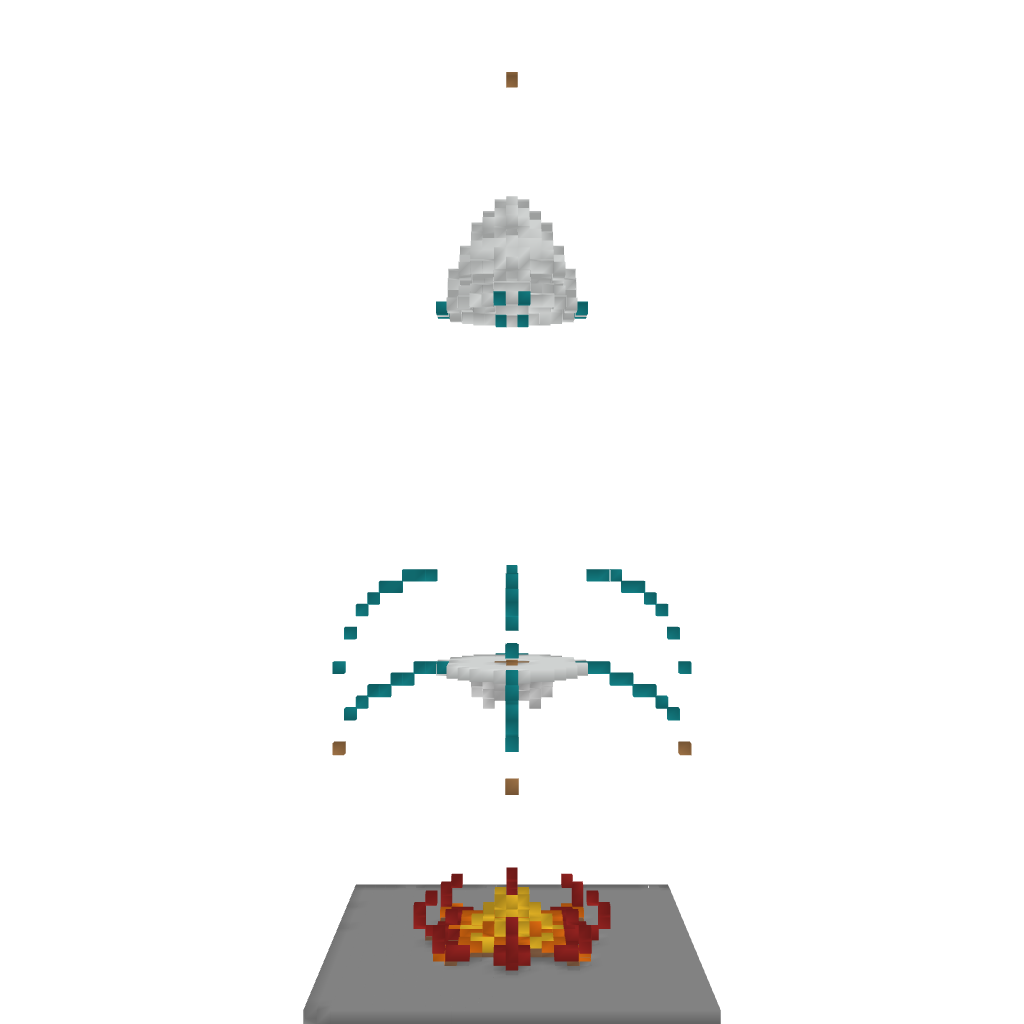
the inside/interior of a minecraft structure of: Rocket Blasting Off